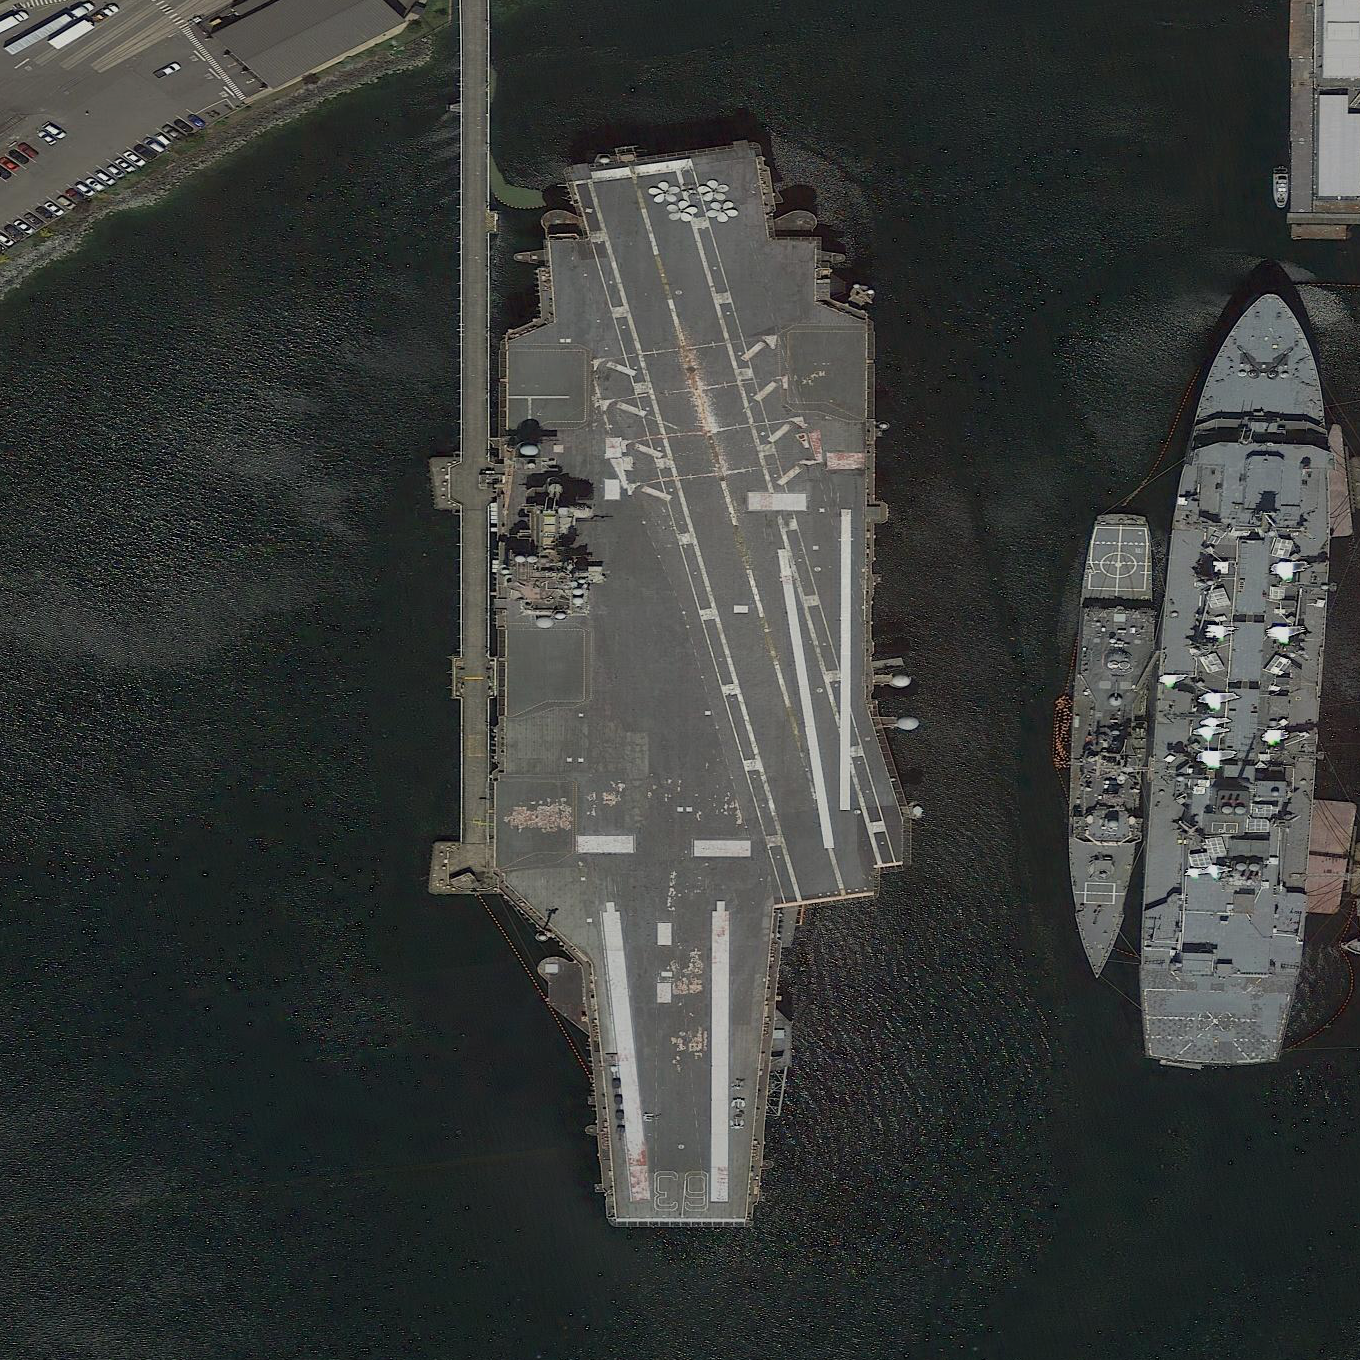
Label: aircraft_carrier